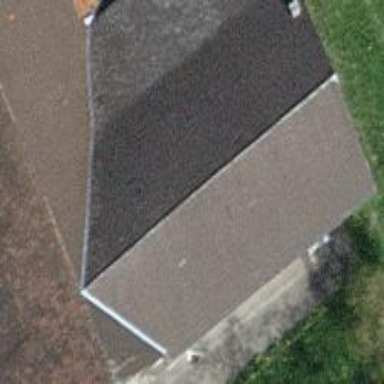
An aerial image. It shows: Rural barn.